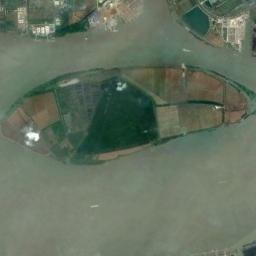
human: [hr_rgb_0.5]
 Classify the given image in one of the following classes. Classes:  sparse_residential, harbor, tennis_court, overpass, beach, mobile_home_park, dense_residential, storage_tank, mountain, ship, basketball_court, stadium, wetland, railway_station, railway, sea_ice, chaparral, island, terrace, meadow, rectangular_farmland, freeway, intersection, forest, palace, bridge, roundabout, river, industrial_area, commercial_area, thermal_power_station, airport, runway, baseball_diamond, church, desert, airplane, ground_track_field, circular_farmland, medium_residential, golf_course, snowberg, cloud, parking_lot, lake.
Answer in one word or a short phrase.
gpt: island